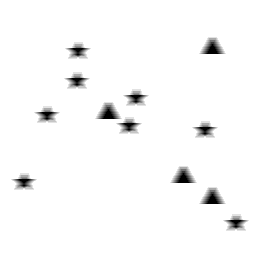
Squares: 0
Triangles: 4
Stars: 8
Total shapes: 12